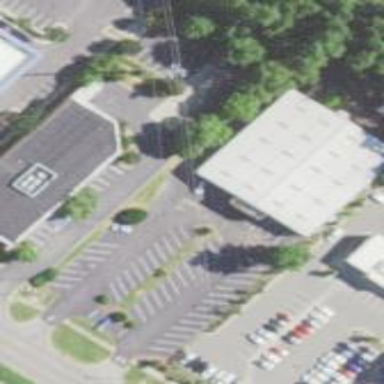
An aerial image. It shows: Commercial building.